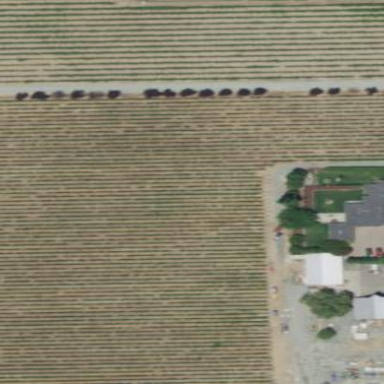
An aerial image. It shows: Vineyard where grapes are grown.